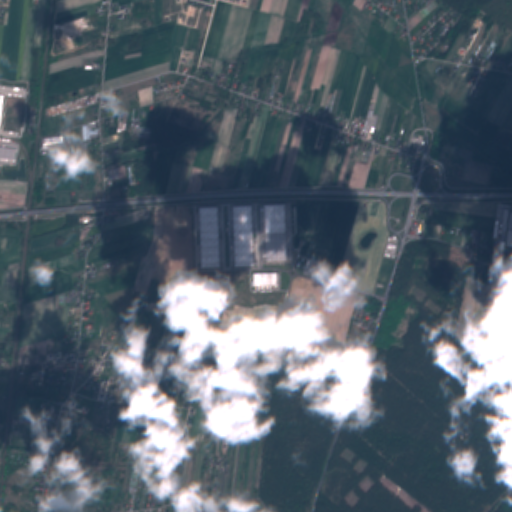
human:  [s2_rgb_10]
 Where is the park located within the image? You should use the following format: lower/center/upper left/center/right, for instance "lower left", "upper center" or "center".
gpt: The park is located in the center right of the image.
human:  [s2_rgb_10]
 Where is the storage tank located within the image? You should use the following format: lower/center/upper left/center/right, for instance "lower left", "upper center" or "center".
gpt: The storage tank is located in the center of the image.
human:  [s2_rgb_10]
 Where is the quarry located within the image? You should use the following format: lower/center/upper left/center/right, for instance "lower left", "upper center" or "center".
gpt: There is no quarry in the image.